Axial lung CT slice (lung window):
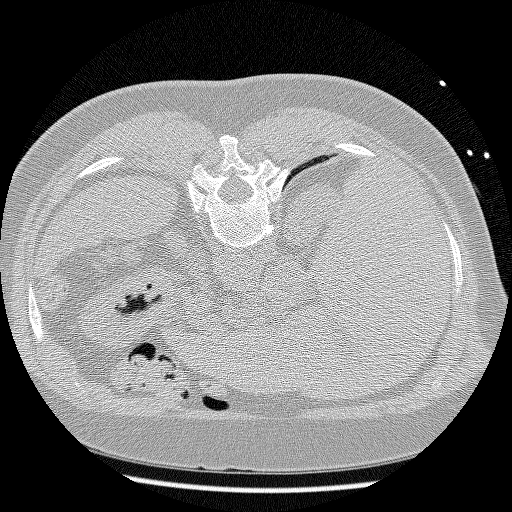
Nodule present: no